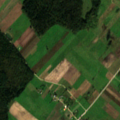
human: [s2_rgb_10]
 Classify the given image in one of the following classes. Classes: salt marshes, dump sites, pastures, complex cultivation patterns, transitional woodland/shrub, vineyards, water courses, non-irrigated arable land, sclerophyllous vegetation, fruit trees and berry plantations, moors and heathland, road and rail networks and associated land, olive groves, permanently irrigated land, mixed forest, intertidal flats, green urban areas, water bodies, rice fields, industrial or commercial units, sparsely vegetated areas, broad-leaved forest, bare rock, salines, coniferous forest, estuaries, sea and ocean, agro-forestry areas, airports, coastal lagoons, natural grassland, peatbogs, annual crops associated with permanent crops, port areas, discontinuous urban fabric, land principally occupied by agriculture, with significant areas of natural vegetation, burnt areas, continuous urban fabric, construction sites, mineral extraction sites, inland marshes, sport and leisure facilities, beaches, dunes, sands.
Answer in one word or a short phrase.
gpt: non-irrigated arable land, complex cultivation patterns, land principally occupied by agriculture, with significant areas of natural vegetation, mixed forest, transitional woodland/shrub